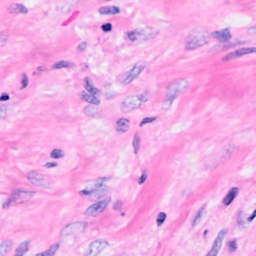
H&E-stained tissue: Breast